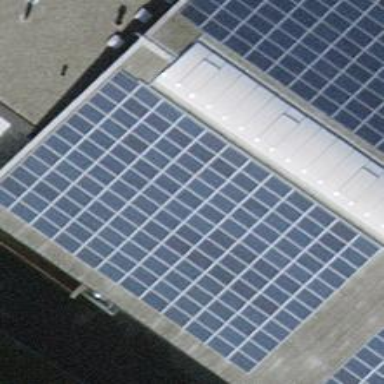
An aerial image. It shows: Solar power generator utilizing photovoltaic technology with solar photovoltaic panels.